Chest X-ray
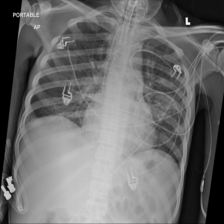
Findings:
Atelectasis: positive
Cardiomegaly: negative
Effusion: negative
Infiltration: positive
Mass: negative
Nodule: negative
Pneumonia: negative
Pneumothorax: negative
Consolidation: positive
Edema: negative
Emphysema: negative
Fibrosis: negative
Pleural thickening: negative
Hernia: negative